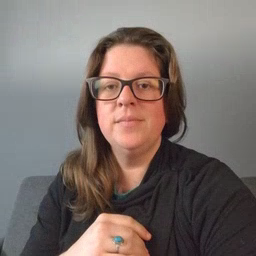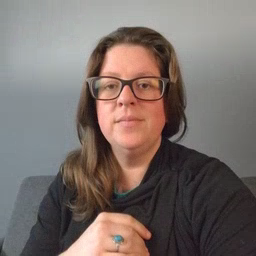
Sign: cowboy